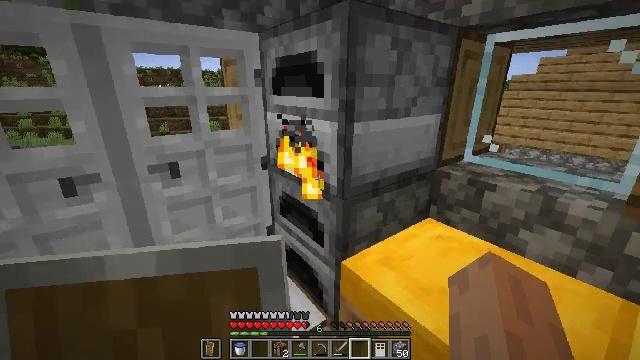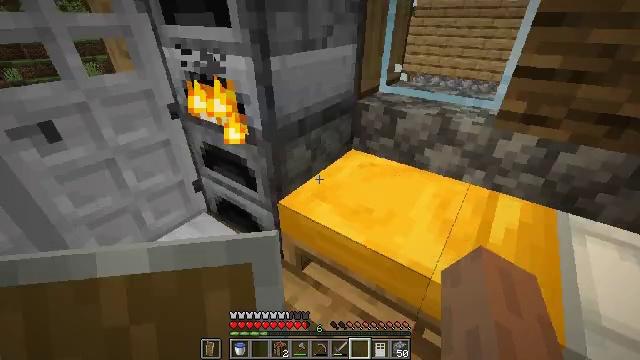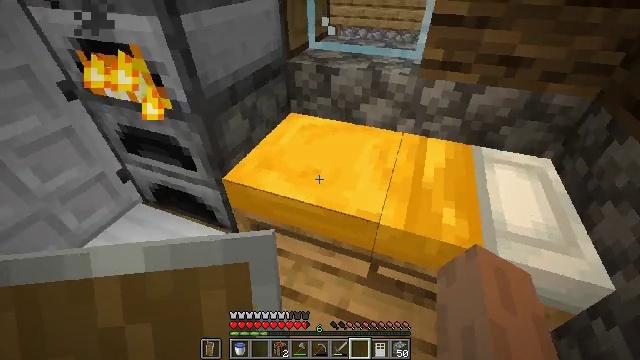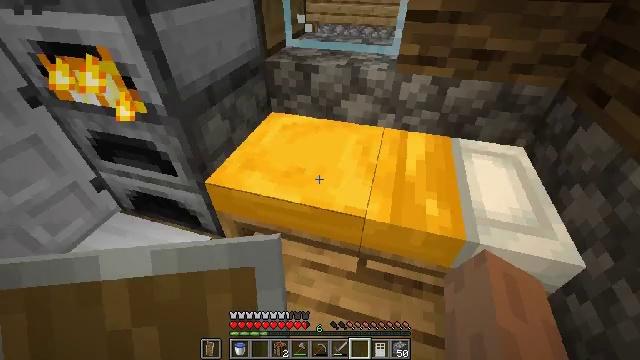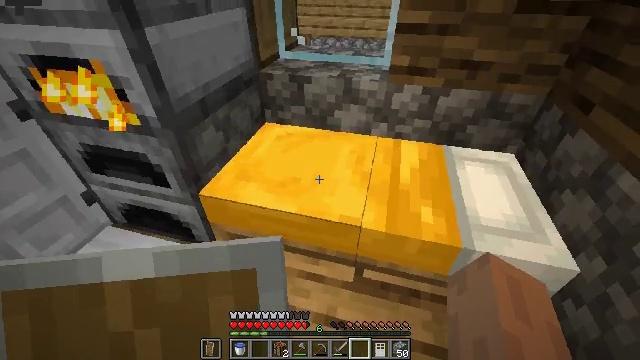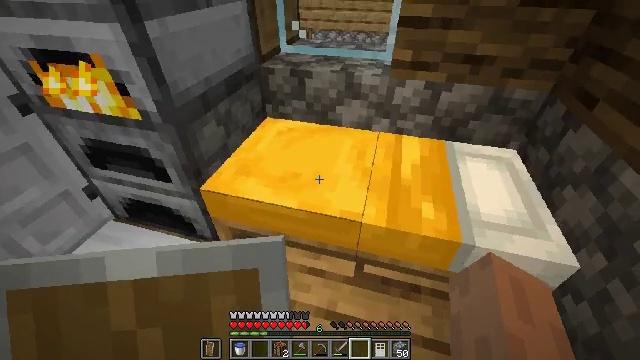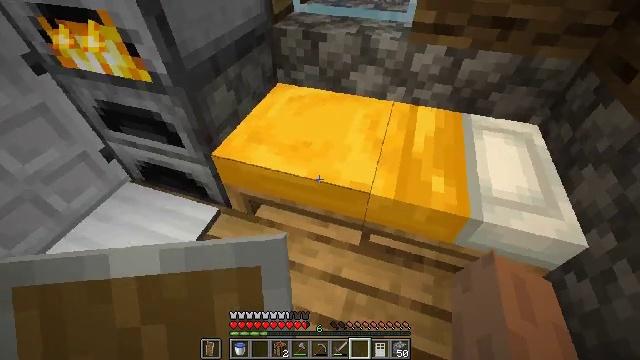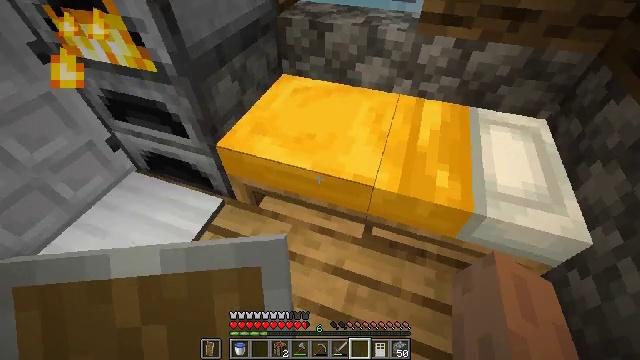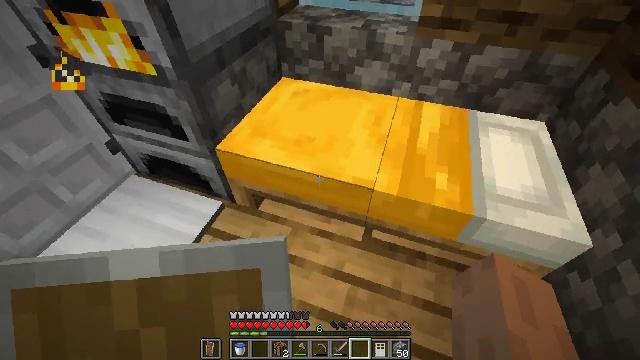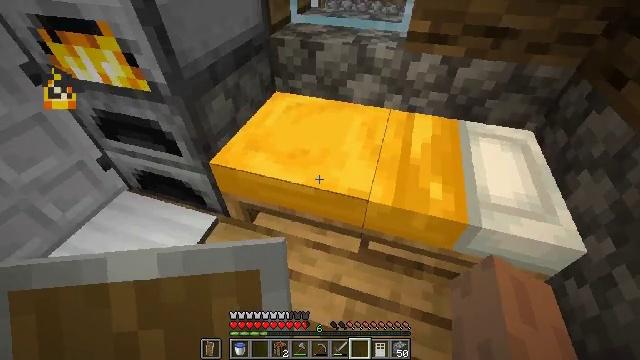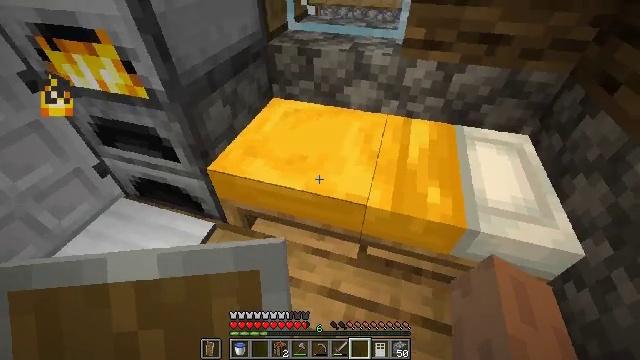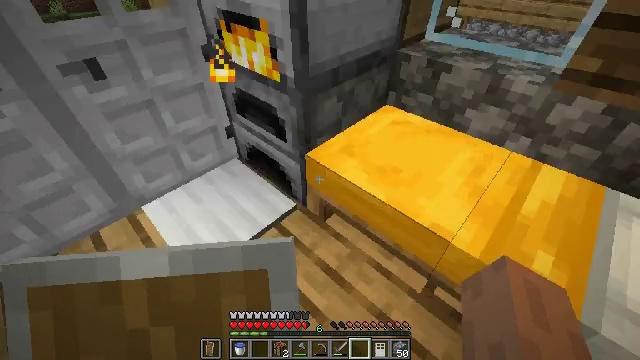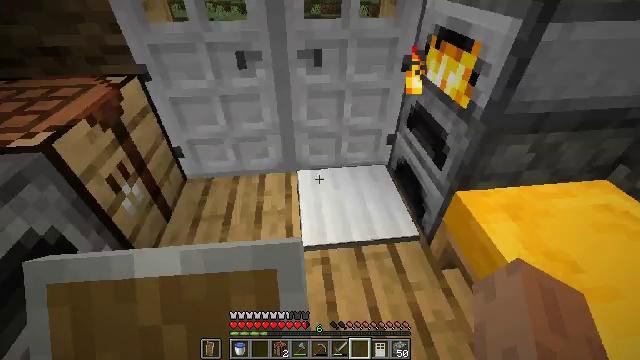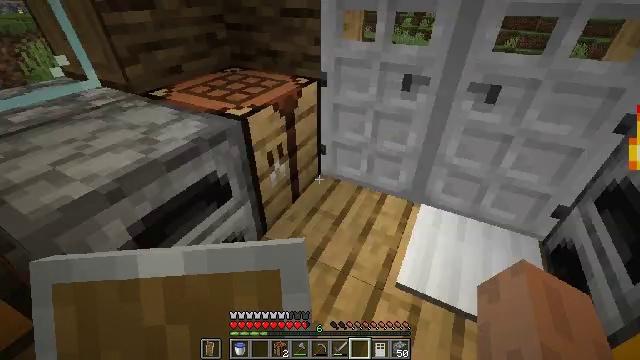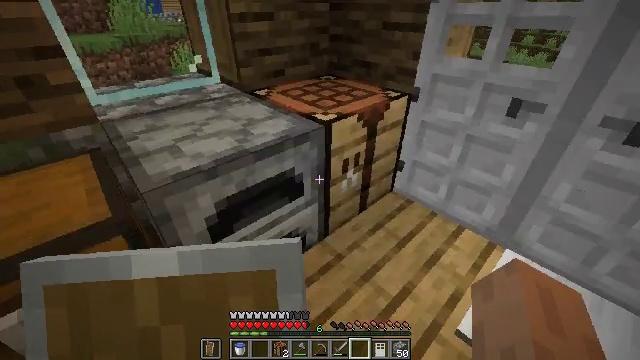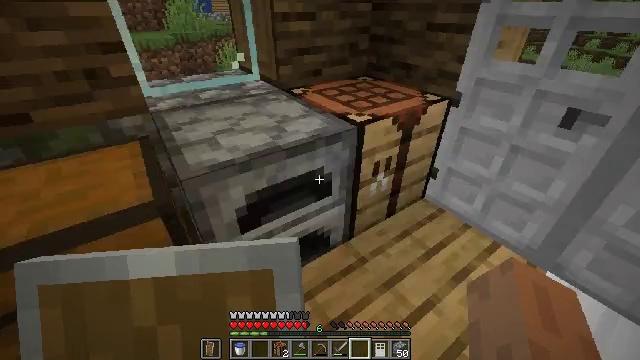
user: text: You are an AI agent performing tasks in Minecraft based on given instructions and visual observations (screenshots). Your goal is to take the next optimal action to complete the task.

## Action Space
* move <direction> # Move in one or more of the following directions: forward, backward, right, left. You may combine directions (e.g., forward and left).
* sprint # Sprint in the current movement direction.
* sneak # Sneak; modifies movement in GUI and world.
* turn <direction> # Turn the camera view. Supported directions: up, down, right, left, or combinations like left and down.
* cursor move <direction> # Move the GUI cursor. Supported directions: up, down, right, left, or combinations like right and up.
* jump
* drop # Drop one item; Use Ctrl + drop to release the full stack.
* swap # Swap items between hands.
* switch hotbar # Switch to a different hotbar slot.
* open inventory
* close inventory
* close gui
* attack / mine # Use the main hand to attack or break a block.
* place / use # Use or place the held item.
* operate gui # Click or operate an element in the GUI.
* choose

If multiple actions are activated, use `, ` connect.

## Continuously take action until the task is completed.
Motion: motion action
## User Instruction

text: Combine wooden planks and string to craft a loom.
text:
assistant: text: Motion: turn right and down
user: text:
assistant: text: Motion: turn right and down
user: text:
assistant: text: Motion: turn right
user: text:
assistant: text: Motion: turn right and up
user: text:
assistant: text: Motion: turn down
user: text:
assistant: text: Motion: turn left and down
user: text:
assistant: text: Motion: turn left and down
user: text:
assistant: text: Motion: no_op
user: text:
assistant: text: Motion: turn right and up
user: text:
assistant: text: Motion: turn up
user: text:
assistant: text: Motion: turn left
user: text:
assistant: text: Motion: turn left and up
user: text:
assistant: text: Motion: turn left and up
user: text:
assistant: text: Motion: turn left and up
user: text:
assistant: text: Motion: turn left
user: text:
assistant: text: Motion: turn left
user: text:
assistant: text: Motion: turn left
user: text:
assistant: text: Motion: turn left
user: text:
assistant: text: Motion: no_op
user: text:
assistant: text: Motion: no_op
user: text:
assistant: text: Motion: no_op
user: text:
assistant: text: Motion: no_op
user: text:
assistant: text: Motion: turn right and up
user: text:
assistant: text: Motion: turn left
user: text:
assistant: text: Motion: turn left and down
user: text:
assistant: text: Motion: no_op
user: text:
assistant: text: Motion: turn left
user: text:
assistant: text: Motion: turn left and down
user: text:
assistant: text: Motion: turn left
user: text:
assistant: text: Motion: no_op